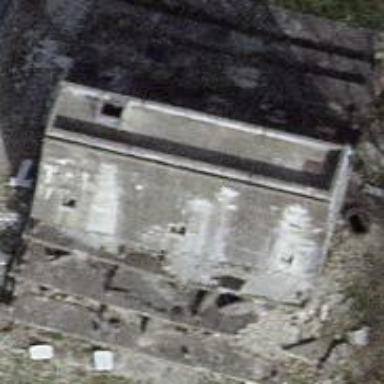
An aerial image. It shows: Ruins of building.